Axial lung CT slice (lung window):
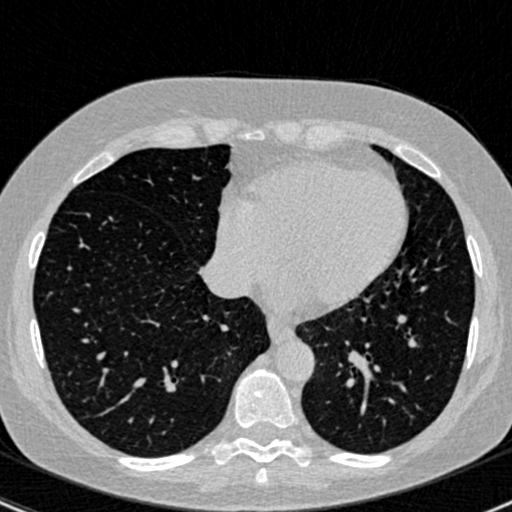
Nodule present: no